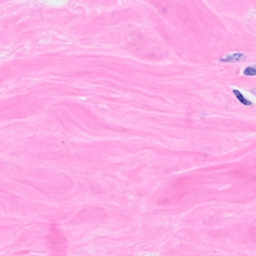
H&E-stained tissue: Breast